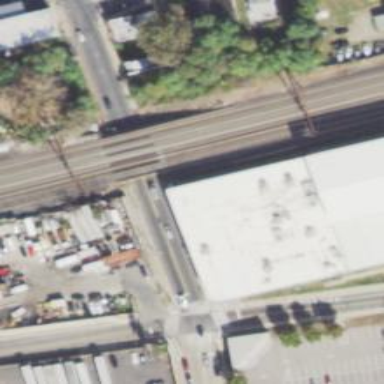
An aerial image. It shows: Railway bridge leading to rail yard.